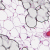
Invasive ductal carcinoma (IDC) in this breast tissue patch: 0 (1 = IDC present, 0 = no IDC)